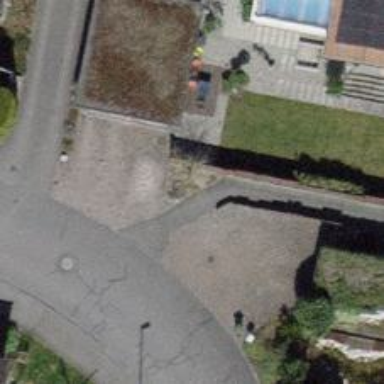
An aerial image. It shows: Asphalt path.